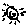
Label: sun